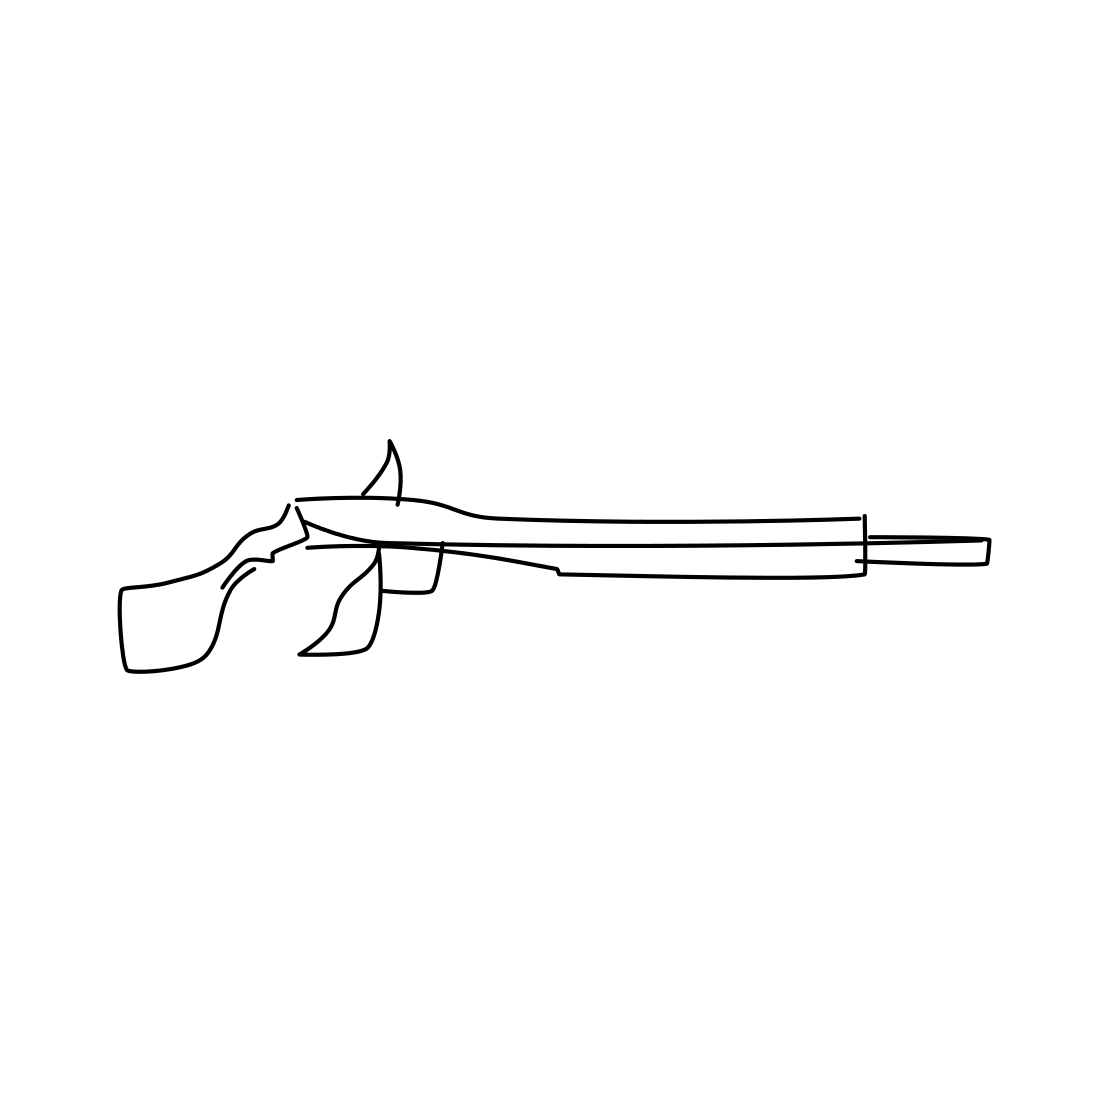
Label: rifle